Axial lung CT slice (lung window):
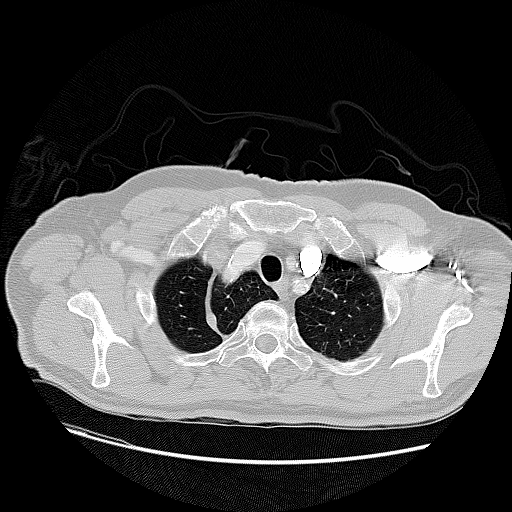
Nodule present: no